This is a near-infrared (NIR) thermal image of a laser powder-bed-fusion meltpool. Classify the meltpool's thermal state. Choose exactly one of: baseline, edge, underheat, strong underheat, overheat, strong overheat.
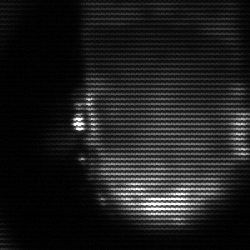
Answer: baseline